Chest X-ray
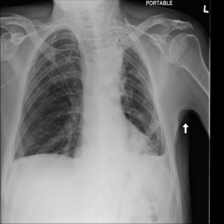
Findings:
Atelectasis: negative
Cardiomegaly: negative
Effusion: negative
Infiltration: negative
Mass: positive
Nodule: negative
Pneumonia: negative
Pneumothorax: negative
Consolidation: negative
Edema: negative
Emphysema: negative
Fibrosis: negative
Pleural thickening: positive
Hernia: negative